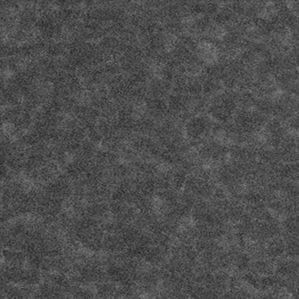
Label: frost